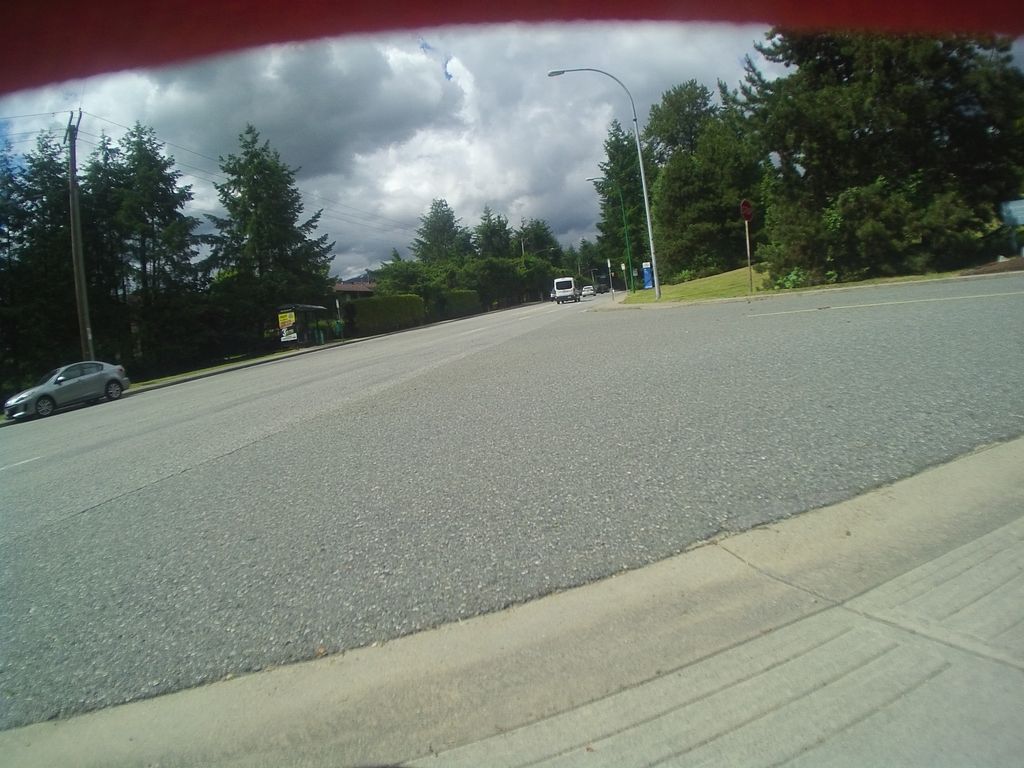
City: vancouver